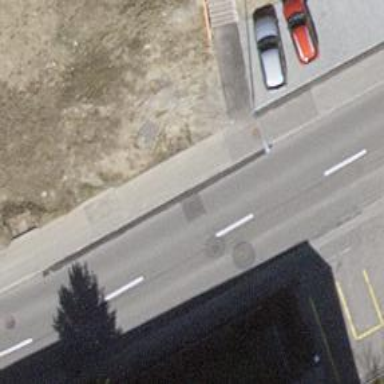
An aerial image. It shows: Footway.